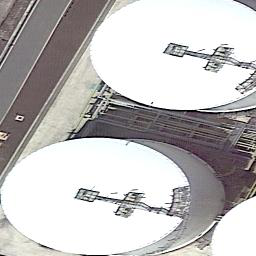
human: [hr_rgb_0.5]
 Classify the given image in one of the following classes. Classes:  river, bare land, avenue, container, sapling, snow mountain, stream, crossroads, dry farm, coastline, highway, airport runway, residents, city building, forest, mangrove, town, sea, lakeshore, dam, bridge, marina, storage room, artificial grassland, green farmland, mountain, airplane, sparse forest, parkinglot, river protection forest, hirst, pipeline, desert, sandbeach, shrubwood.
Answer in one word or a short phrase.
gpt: storage room